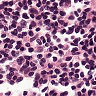
Metastatic tissue present: no